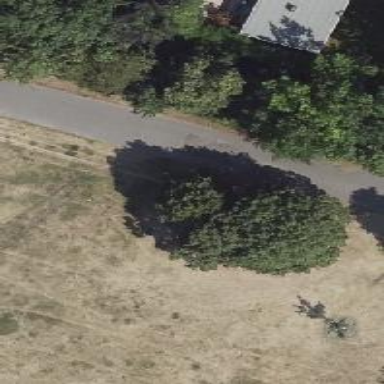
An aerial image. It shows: Deciduous broadleaved tree in park.